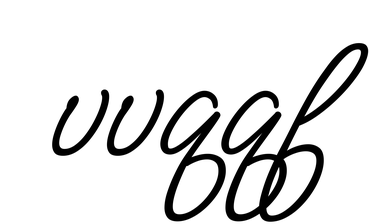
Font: MeowScript-Regular